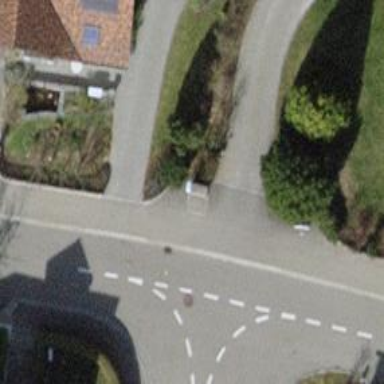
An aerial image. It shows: Street cabinet of man-made origin.